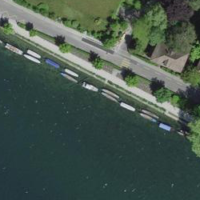
EUNIS habitat code: 15
Species observed at this site:
Chroicocephalus ridibundus
Milvus milvus
Fulica atra
Beta vulgaris
Anas platyrhynchos